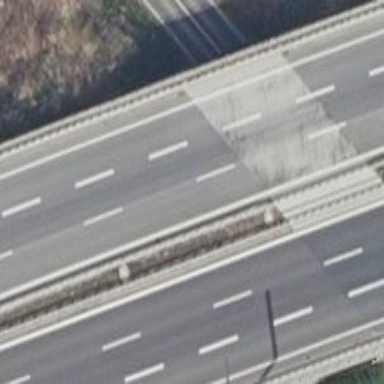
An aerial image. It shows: Motorway bridge with asphalt surface.